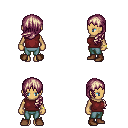
a pixel art fantasy rpg character, female body template, human, tanned skin, maroon sleeveless shirt, teal pants, white blonde left-swept hairstyle, bracelets, brown shoes, four views (front, back, left, right), 2x2 character sprite sheet, small pixel art, hard edges, no anti-aliasing